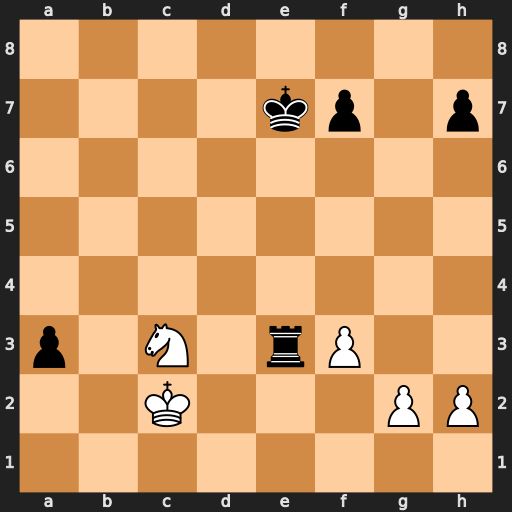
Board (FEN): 8/4kp1p/8/8/8/p1N1rP2/2K3PP/8
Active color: w
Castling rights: -
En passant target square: -
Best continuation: Nd5+ Ke6 Nxe3